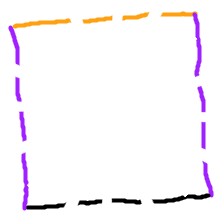
Shape: square